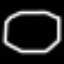
Label: octagon